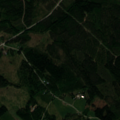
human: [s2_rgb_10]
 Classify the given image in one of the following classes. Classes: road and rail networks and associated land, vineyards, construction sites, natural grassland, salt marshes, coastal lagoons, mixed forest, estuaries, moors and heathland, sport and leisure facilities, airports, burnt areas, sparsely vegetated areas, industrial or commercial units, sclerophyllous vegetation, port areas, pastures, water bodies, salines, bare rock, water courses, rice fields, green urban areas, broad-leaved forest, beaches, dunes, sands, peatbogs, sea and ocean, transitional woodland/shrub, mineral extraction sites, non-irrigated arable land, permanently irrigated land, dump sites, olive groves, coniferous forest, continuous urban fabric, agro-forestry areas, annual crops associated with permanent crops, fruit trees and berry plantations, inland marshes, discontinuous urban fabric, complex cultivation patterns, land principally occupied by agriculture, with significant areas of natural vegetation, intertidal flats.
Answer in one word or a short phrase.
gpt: coniferous forest, mixed forest